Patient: sex M, age 64
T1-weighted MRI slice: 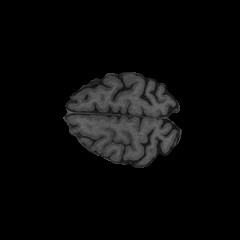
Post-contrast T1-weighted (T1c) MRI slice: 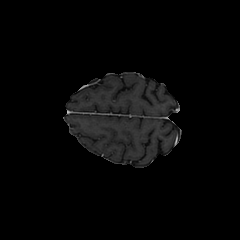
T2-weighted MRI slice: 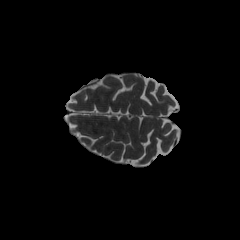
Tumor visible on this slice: no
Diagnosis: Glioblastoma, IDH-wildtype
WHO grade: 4